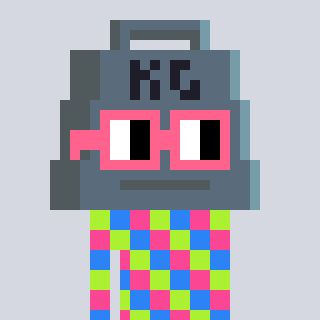
a pixel art character with square pink glasses, a weight-shaped head and a grayscale-colored body on a cool background